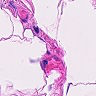
Metastatic tissue present: no